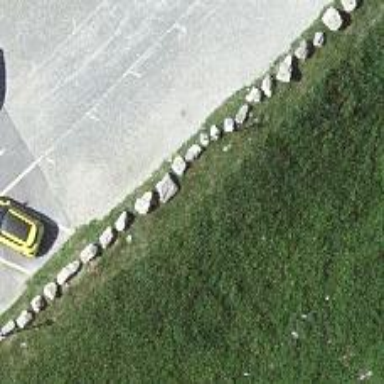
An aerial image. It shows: Block barrier.